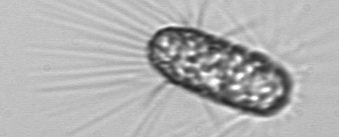
Label: Corethron_hystrix